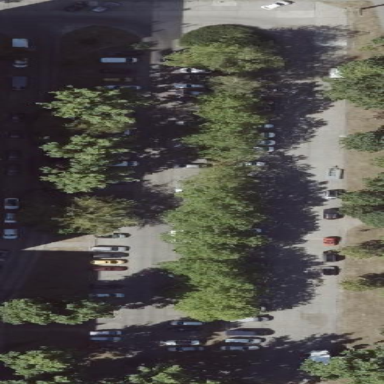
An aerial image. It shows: Parking area with surface.